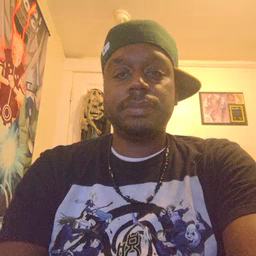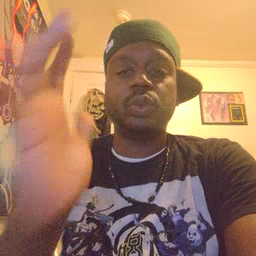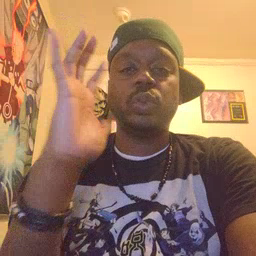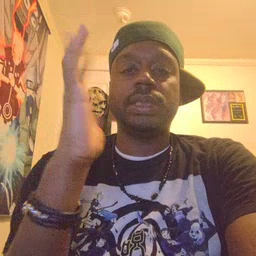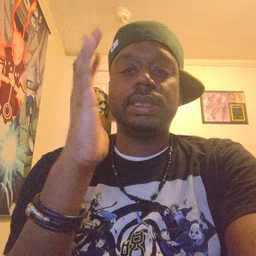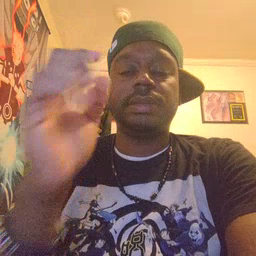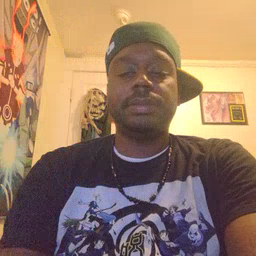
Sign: tree